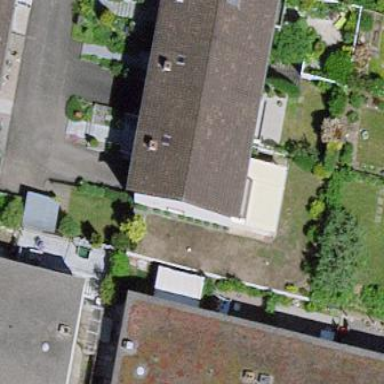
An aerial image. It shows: Terrace building.